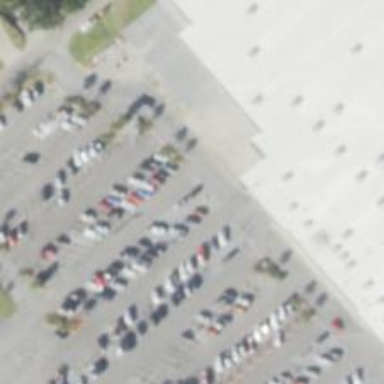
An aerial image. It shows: Parking space is available.